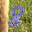
Label: 8